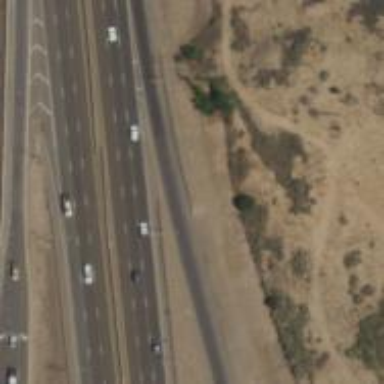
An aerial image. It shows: Motorway link.